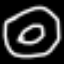
Label: donut